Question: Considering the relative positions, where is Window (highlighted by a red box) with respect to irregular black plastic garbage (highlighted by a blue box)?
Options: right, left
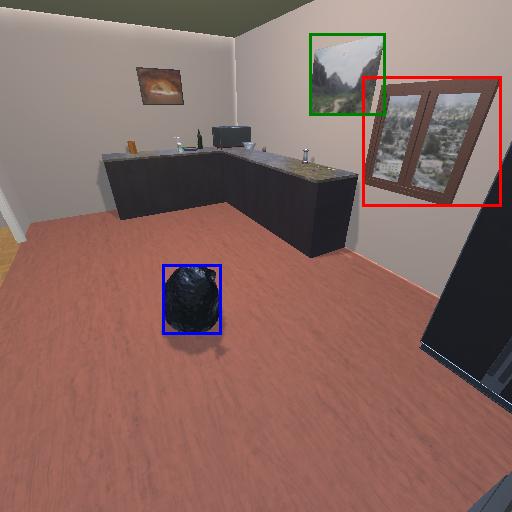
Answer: right